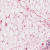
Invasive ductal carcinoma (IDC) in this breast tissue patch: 0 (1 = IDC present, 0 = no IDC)